Field crop: tomato
Growth stage: 1
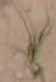
Species: cyperus